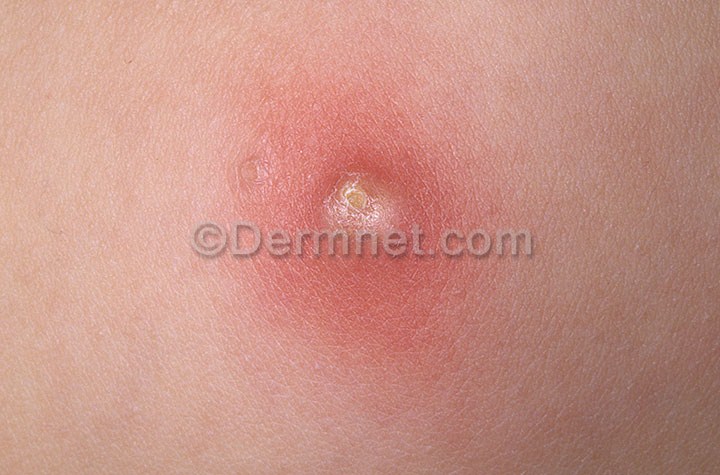
Disease: Warts Molluscum and other Viral Infections